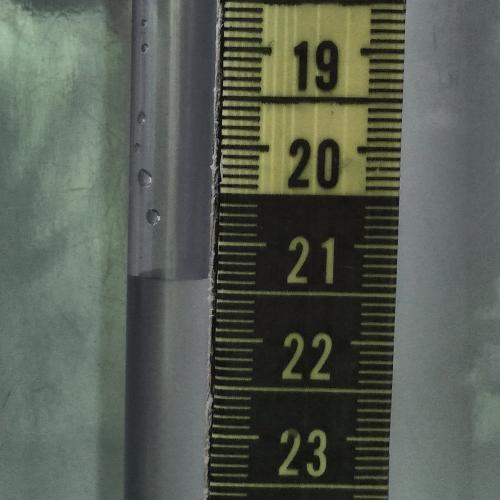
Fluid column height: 21.4 cm